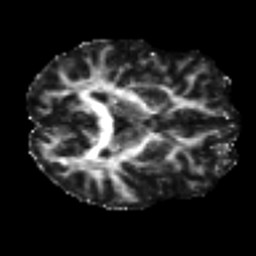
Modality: FA
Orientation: axial
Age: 43
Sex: male
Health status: ill
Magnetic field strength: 3 T
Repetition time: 8.4 s
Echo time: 0.0926 s